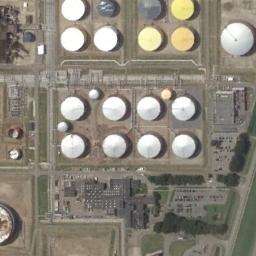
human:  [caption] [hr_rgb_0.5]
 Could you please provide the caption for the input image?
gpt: There are many storage tanks on the bare land next to the grass .

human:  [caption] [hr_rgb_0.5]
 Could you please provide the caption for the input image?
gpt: There are many trees beside the storage tanks .

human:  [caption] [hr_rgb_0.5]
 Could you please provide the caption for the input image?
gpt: There are many different sized storage tanks and many buildings in the factory .

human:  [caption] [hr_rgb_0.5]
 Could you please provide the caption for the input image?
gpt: There are three white storage tanks and three silver storage tanks .

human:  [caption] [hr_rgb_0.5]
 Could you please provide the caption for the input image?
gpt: There are some storage tanks arranged neatly .